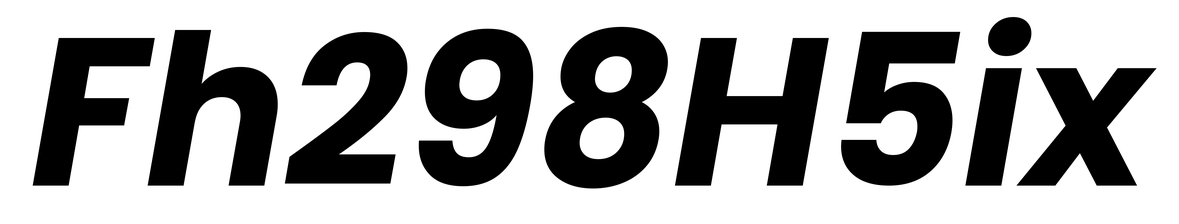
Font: Poppins-BoldItalic